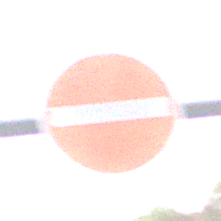
Verkehrszeichen: VerbotDerEinfahrt
Umgebung: Outdoor, Nature
Tageszeit: Midday
Wetter: Overcast
Licht: Natural
Jahreszeit: Autumn
Kontrast: LowContrast